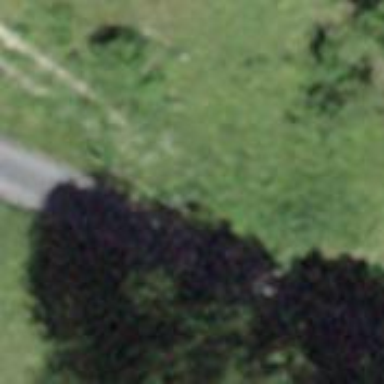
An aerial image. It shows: Track road with grade3 tracktype.